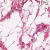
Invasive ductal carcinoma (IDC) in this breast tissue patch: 0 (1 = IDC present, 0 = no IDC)